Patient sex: M
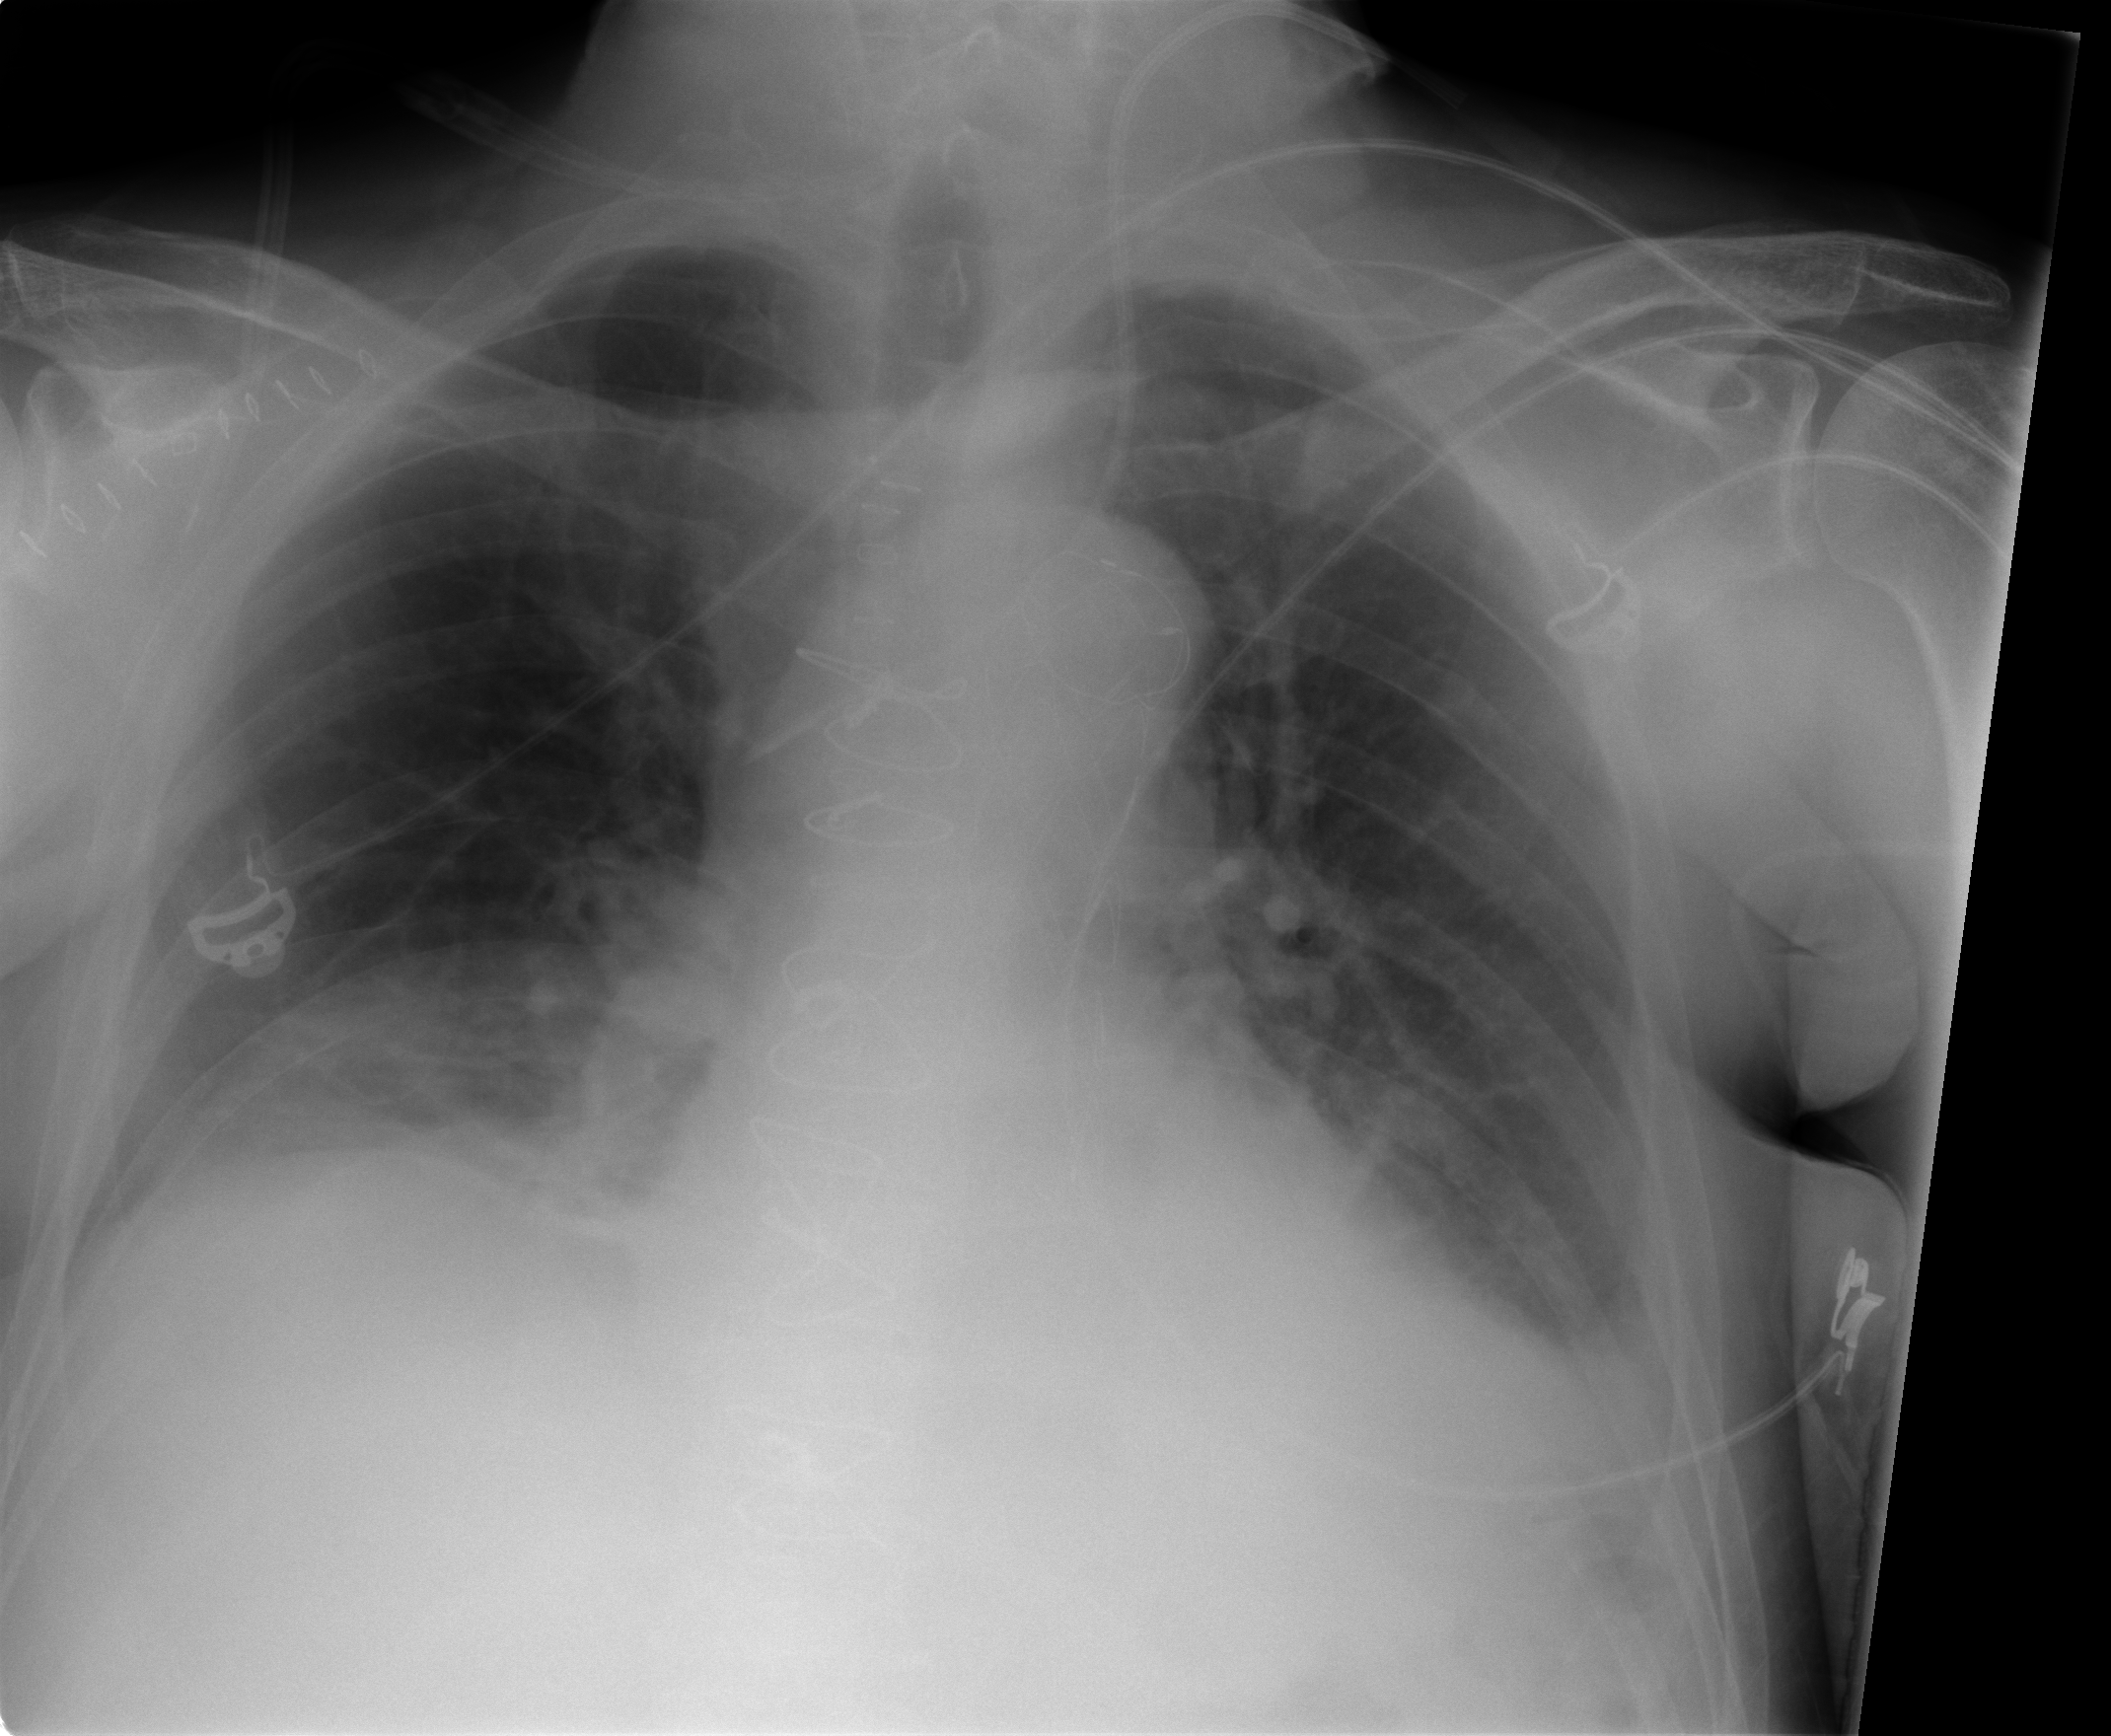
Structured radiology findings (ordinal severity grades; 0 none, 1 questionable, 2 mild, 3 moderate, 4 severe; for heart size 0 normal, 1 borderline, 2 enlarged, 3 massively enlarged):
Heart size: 0
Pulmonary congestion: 1
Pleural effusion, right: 1
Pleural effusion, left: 2
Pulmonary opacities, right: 1
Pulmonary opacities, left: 0
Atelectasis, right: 2
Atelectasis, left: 2